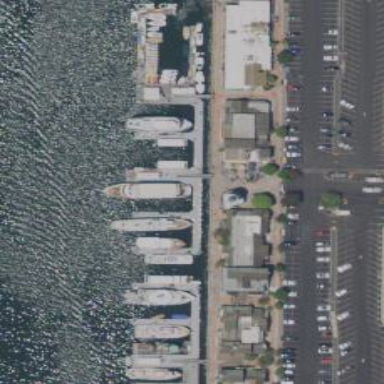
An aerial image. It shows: Man-made pier.